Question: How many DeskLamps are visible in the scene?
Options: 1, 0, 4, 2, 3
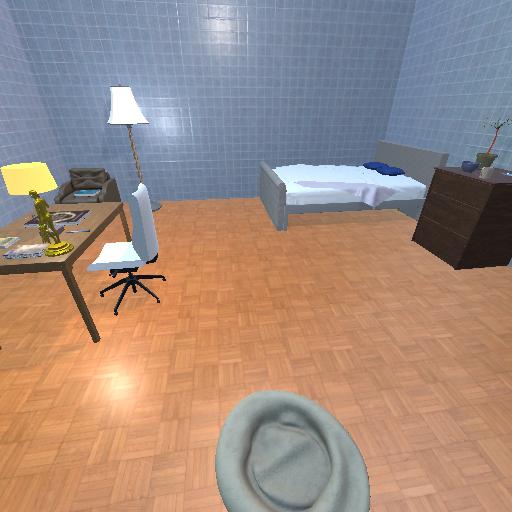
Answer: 1